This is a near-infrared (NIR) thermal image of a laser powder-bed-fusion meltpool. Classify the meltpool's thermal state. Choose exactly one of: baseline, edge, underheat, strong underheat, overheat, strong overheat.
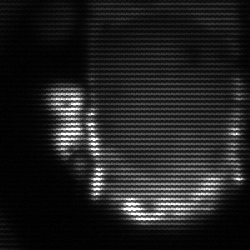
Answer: baseline